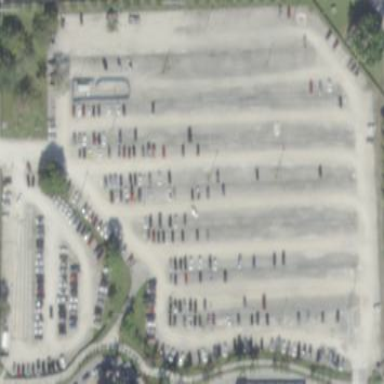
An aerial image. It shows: Surface for parking.